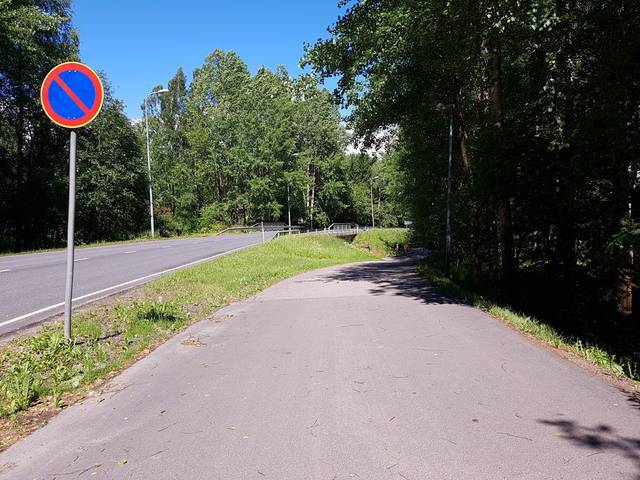
Region: Finland
Coordinates: 60.273, 24.854